Question: I have an image:

I want to divide this image into 3 equal parts and calculate the SIFT for each part individually and then concatenate the results.
I found out that Matlab's 'blockproc' does just that, but I do not know how to get it to work with my function. Here is what I have:
'''
[r c] = size(image);
c_new = floor(c/3); %round it
B = blockproc(image, [r c_new], @block_fun)
'''
So according to Matlabs documentation the function, block_fun will be applied to the original image in blocks of size 'r' and 'c_new'.
this is what I wrote as block_fun
'''
function feats = block_fun(img)
[keypoints, descriptors] = vl_sift(single(img));
feats = descriptors;
end
'''
So, my matrix 'B' should be a concatenation of the SIFT descriptors of all three parts of the same image? right?
But the error that I get when I run the command:
B = blockproc(image, [r c_new], @block_fun)
> Function BLOCKPROC encountered an error while evaluating the user
supplied function handle, FUN.The cause of the error was:Error using single Conversion to single from struct is not possible.
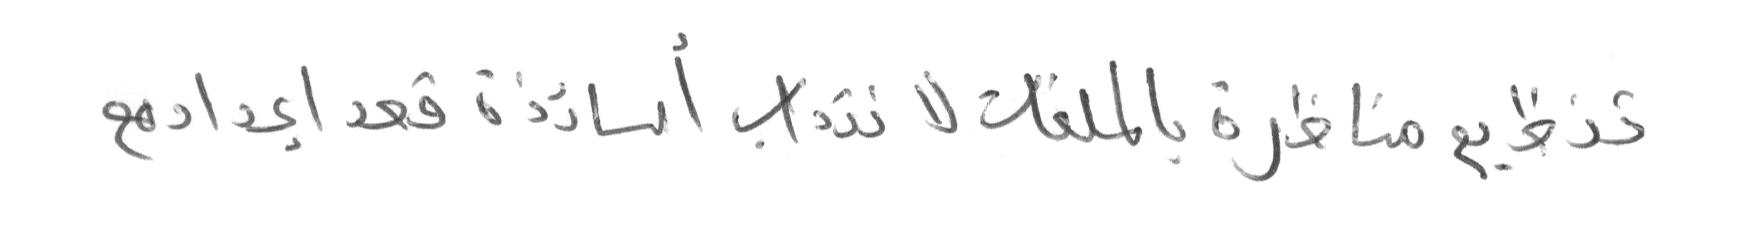
Answer: For your custom function, <URL> sends in a structure where the image data is stored in a called 'data'. As such, you simply need to change your function so that it accesses the data field in the input. Like so:
'''
function feats = block_fun(block_struct) %// Change
[keypoints, descriptors] = vl_sift(single(block_struct.data)); %// Change
feats = descriptors;
end
'''